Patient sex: M
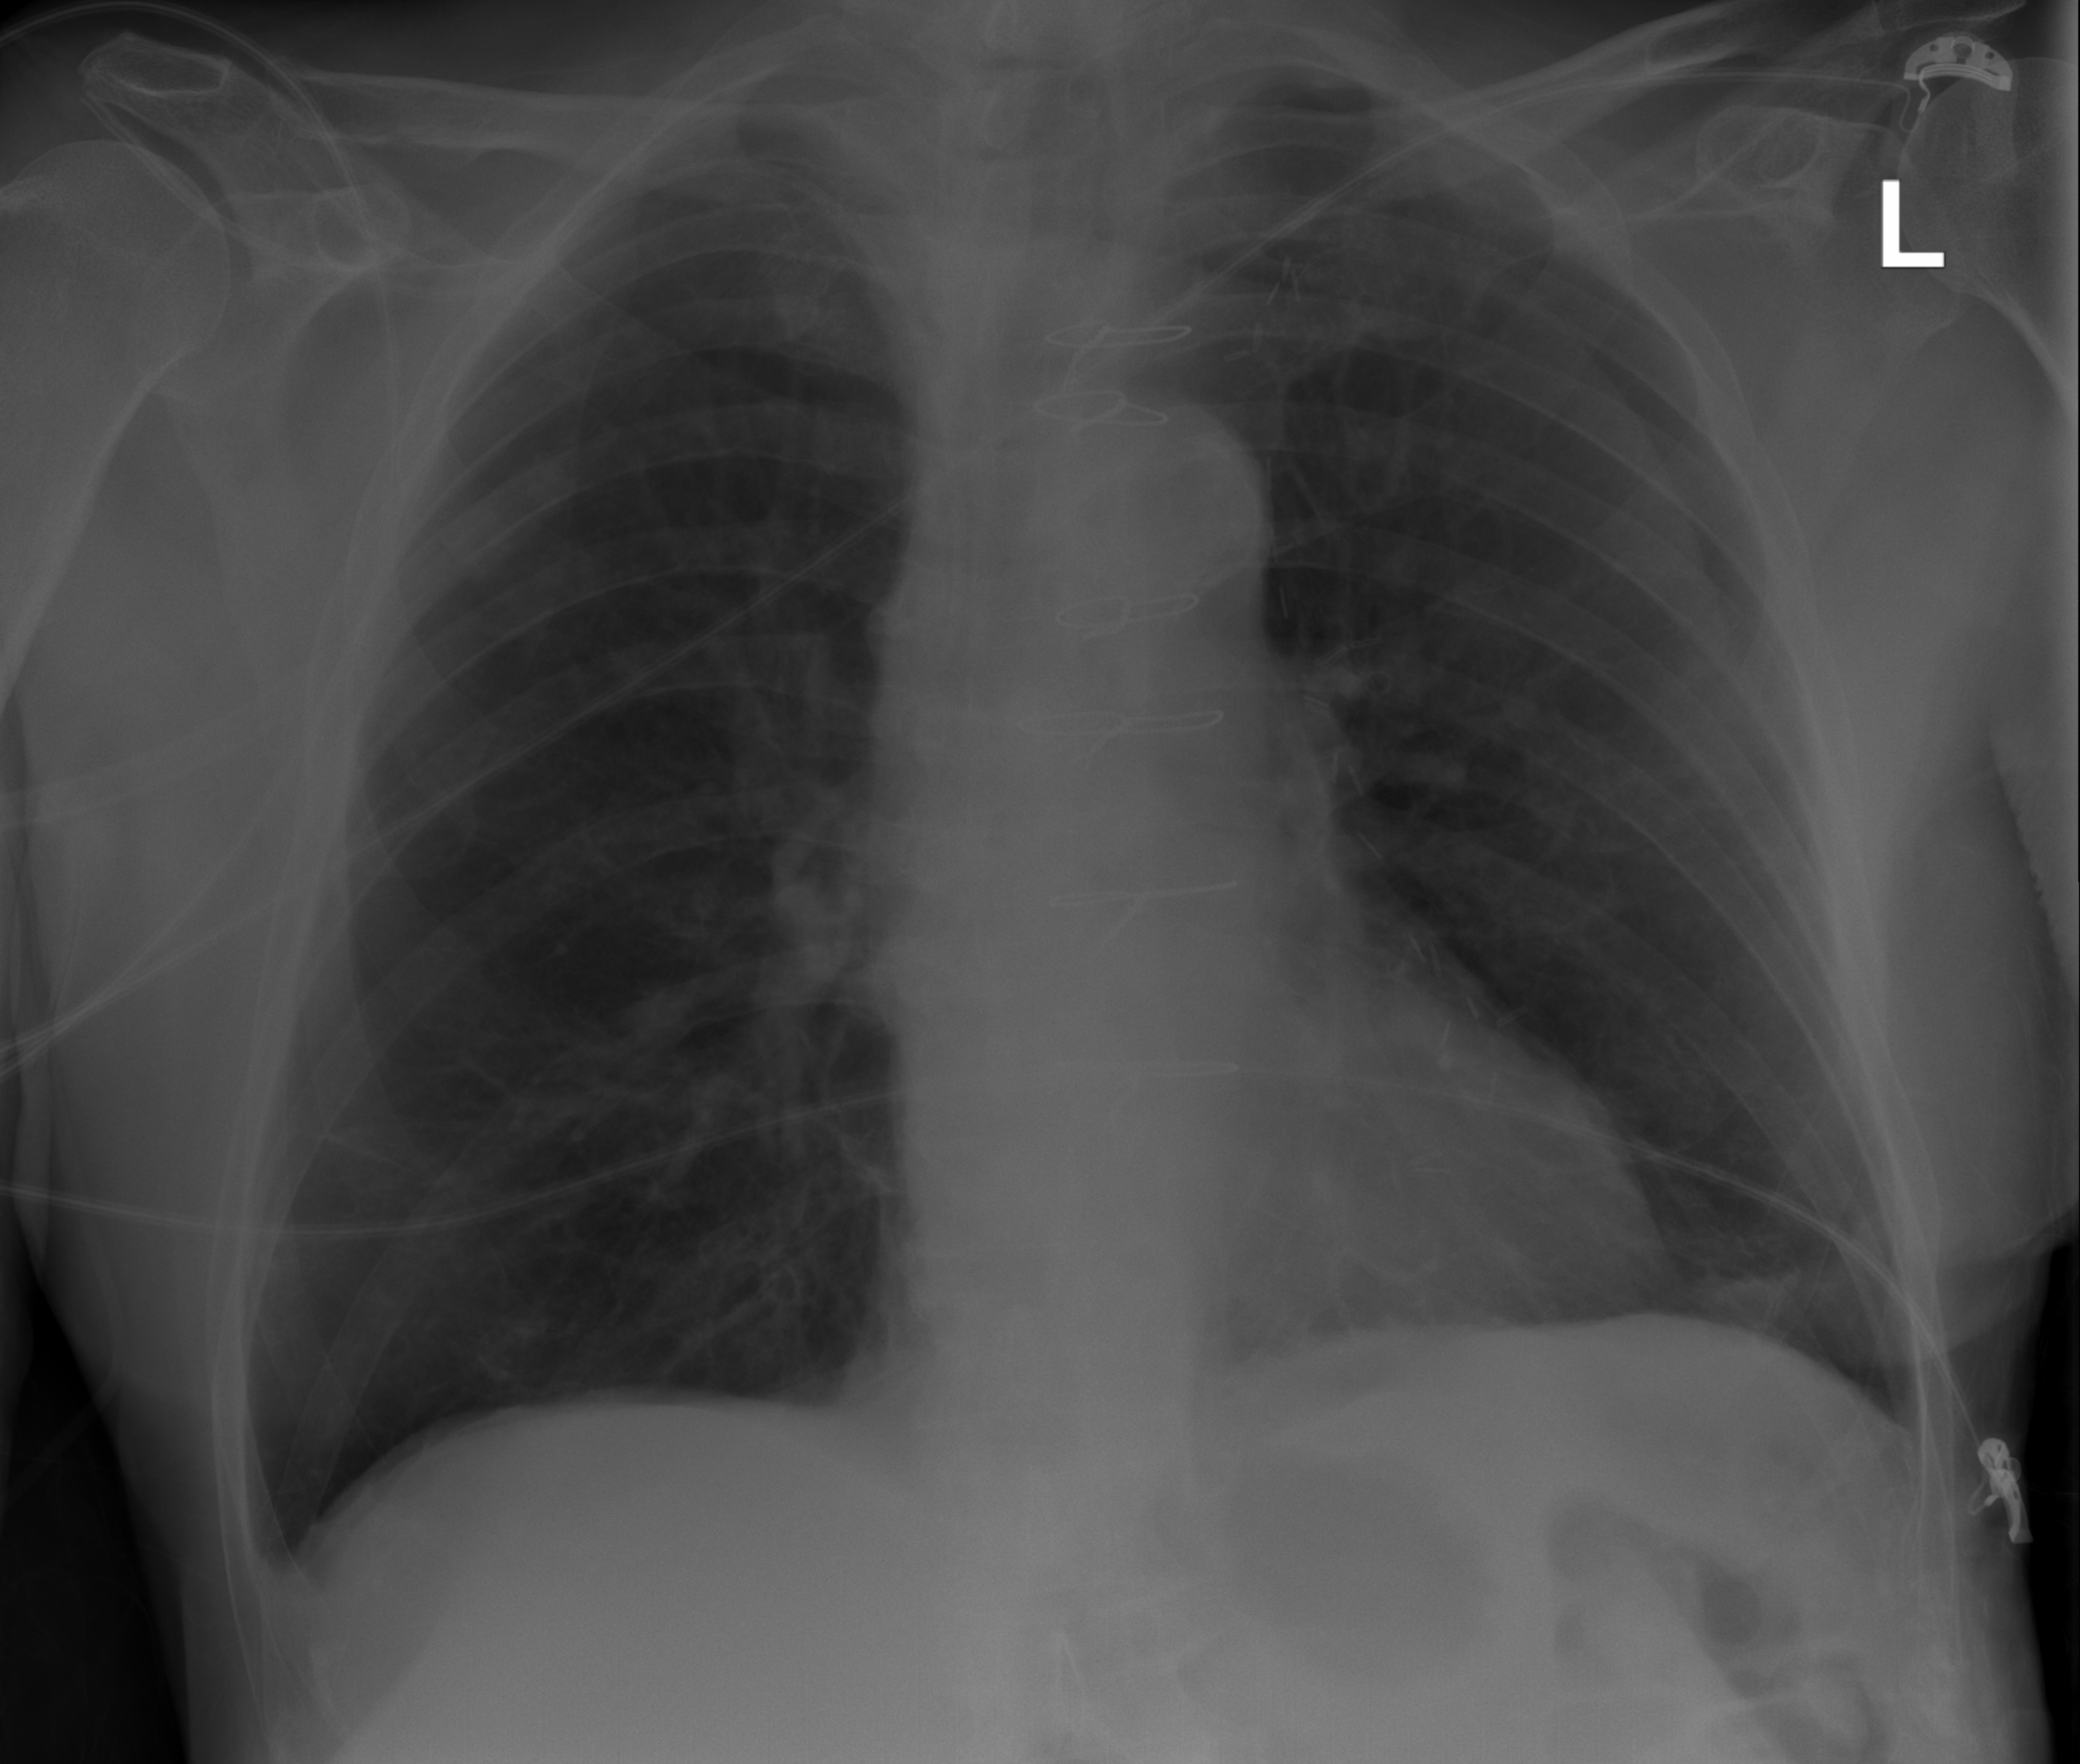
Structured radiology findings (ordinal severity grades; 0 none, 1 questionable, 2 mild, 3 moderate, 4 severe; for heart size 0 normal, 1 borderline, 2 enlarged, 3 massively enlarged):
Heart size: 0
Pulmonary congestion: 0
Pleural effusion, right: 0
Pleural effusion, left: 2
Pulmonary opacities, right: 0
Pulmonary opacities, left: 0
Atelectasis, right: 0
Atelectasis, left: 2